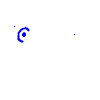
Particle: proton